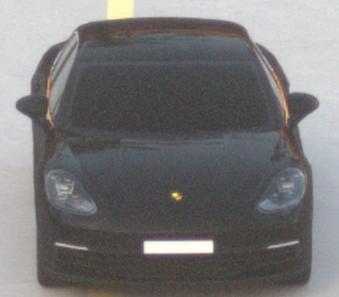
Make: Porsche
Model: Panamera
Detailed model: Panamera (971)
Model produced from: 2016/11
Model produced until: 2018/08
Doors: 5
Color: black
Road condition: dry road
Daytime: sunrise or sunset
Contrast: low contrast